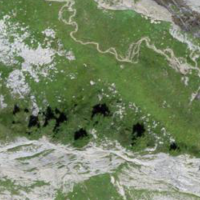
EUNIS habitat code: 48
Species observed at this site:
Traunsteinera globosa
Falco tinnunculus